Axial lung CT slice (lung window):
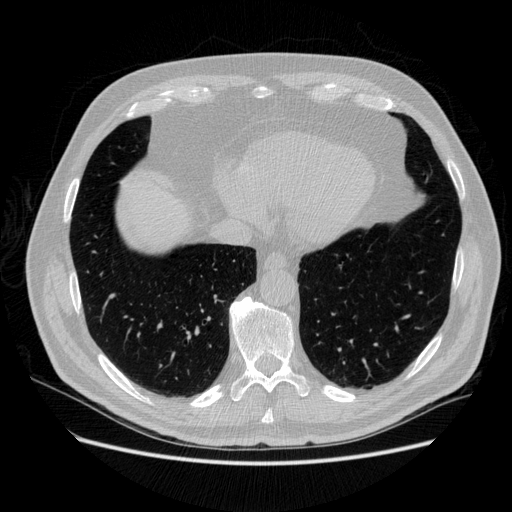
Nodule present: no